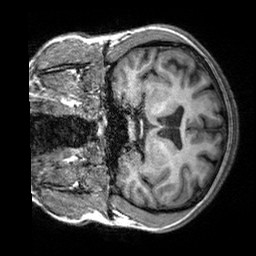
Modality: T1w
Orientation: coronal
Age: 33
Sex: female
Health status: healthy
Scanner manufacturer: siemens
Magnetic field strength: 3 T
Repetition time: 2.3 s
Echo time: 0.00303 s